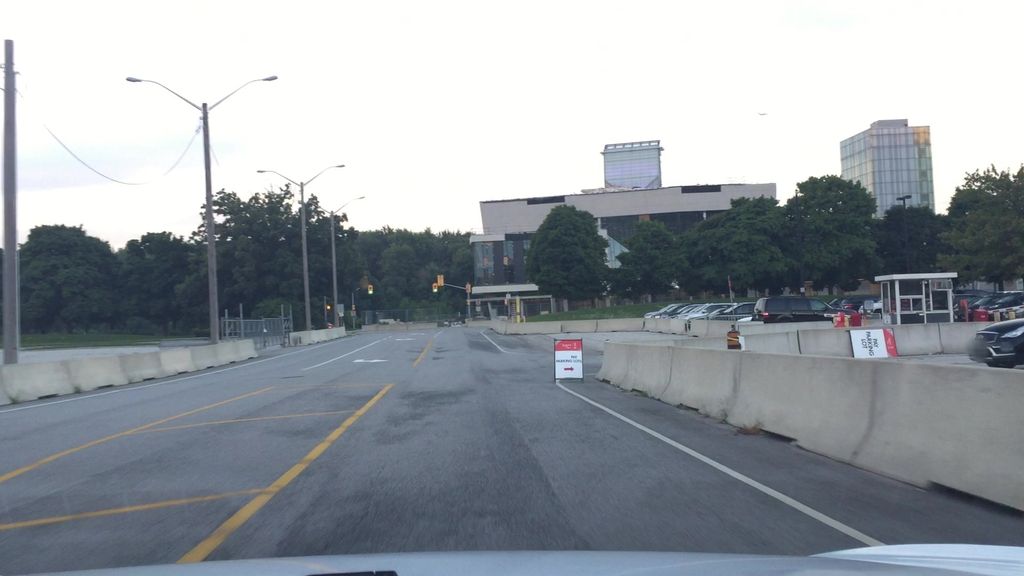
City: toronto